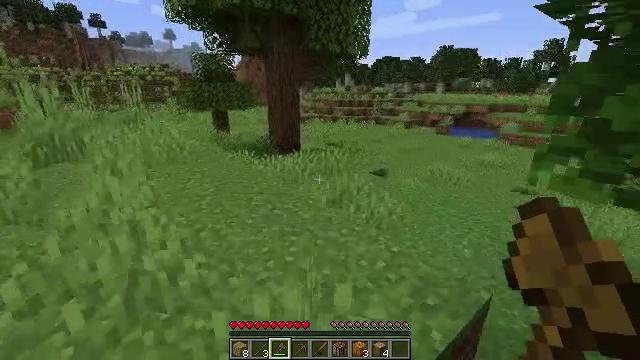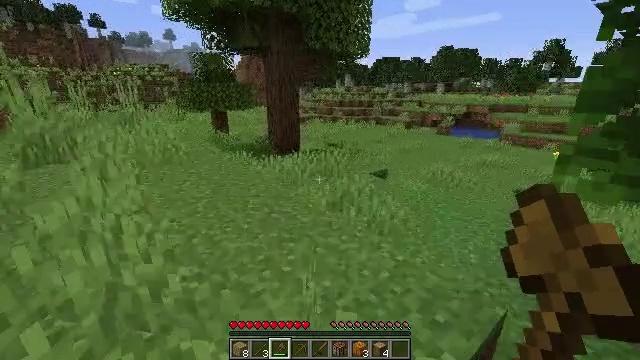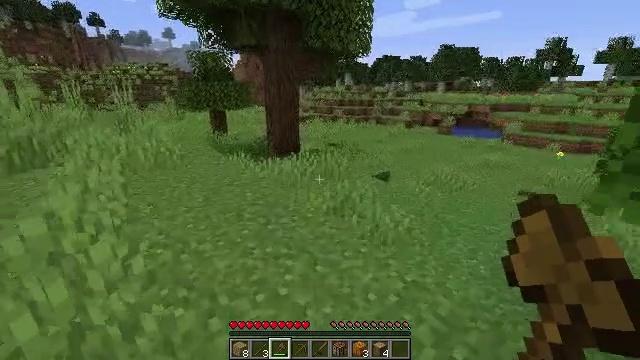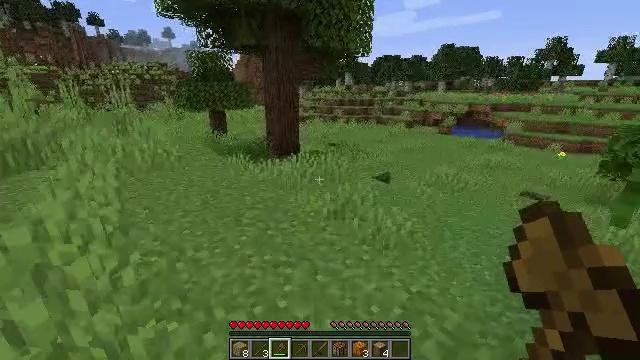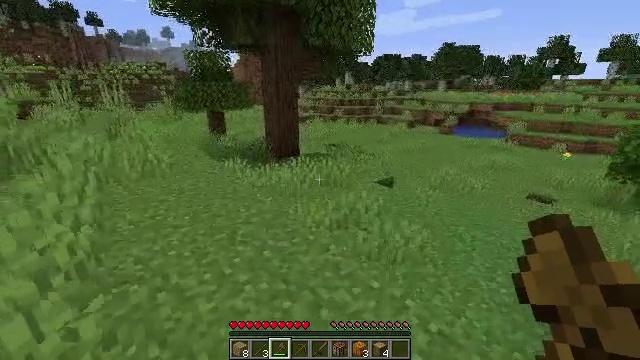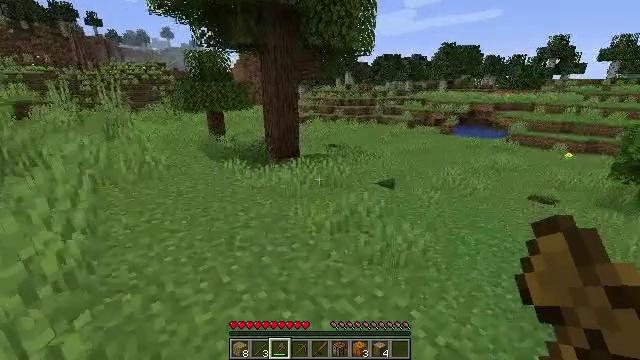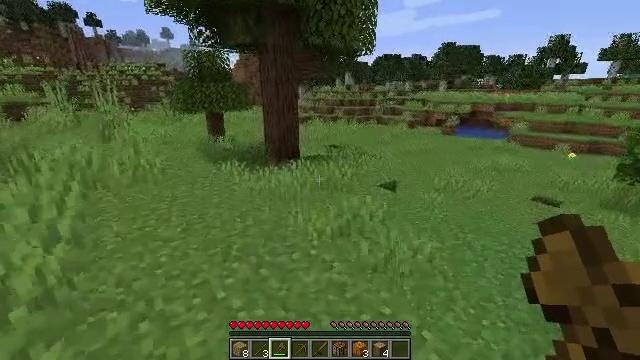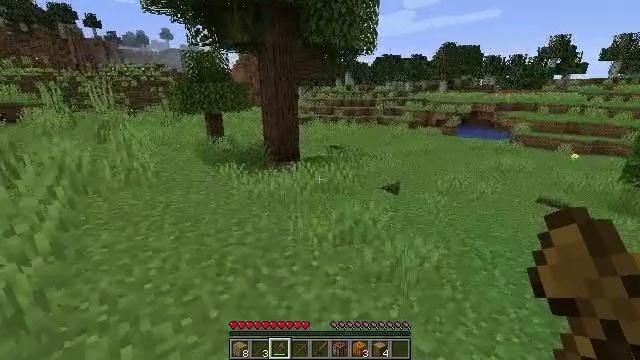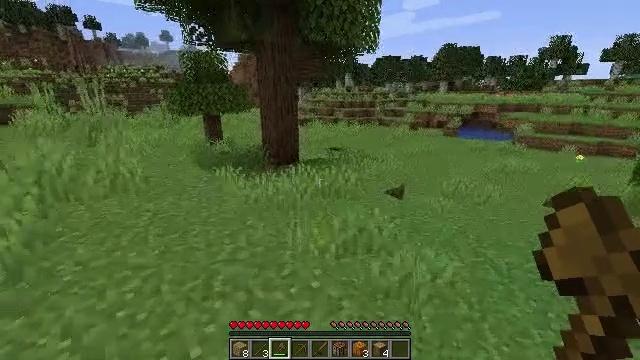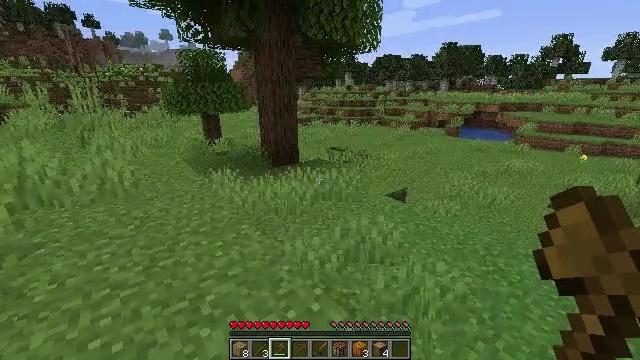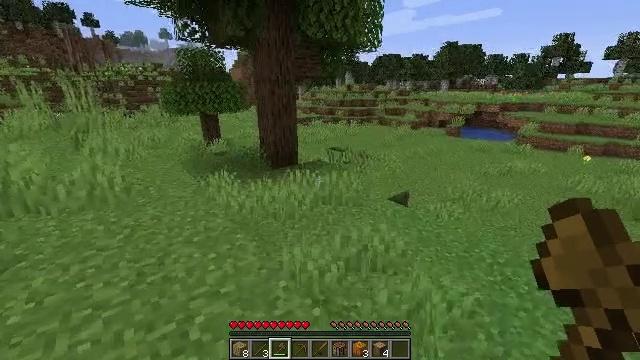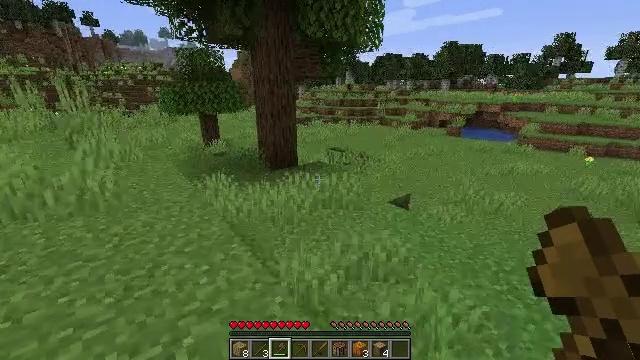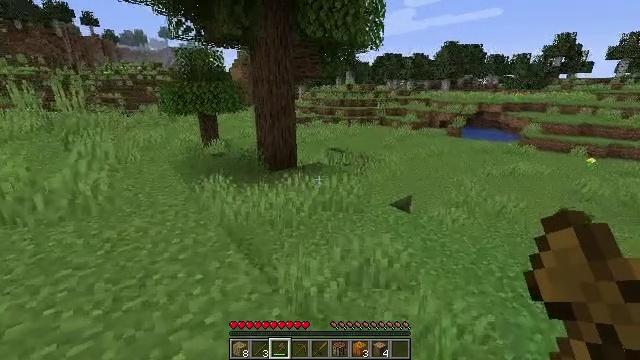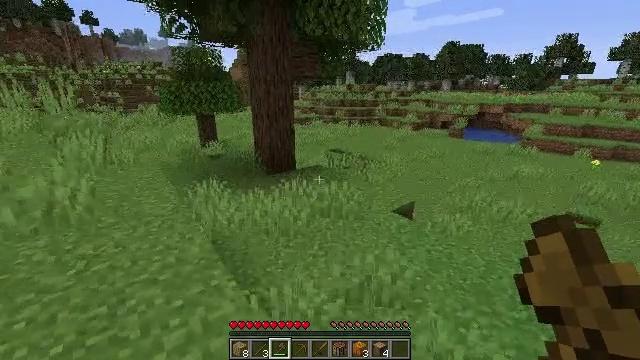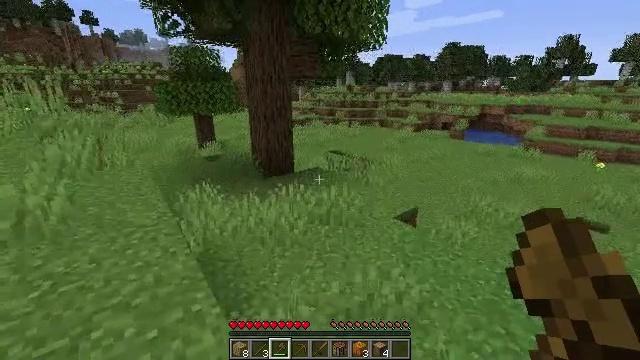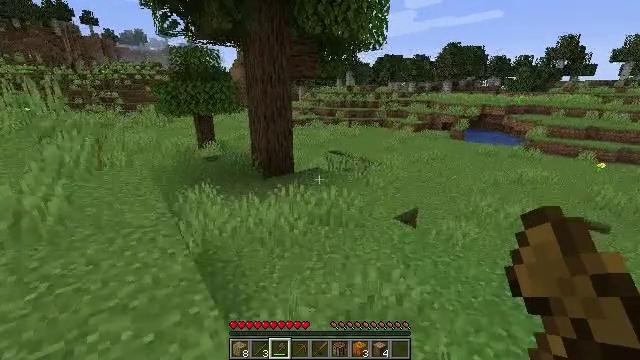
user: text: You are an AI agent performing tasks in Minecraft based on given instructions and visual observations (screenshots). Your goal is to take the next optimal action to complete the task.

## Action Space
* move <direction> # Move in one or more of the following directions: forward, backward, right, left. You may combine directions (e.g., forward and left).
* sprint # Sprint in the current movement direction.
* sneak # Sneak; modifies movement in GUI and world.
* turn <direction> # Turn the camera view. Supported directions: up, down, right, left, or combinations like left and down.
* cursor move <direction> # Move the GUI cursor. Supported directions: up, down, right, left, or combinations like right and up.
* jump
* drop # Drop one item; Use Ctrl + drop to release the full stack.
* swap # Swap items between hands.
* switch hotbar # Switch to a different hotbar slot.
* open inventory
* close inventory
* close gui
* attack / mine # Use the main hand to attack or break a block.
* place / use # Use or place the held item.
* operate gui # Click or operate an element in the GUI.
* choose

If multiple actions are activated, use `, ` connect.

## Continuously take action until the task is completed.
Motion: motion action
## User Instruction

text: Mine the oak log.
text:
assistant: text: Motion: move forward
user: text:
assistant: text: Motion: move forward
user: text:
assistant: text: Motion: move forward
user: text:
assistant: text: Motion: move forward
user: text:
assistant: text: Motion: move forward
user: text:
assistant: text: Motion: move forward
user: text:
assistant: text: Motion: move forward
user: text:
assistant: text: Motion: move forward
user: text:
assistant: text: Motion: move forward
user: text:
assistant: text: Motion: move forward
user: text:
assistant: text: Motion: move forward
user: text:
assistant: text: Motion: move forward
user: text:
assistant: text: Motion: move forward
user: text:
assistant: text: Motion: move forward
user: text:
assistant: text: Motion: move forward
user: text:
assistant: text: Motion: move forward
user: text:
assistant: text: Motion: move forward
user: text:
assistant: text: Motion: move forward
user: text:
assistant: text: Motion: move forward
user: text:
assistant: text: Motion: move forward
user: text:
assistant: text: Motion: move forward
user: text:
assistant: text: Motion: move forward
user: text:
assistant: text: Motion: move forward
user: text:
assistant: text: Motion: move forward
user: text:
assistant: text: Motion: move forward
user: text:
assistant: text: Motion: move forward
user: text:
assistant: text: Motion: move forward
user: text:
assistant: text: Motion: move forward
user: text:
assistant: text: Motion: move forward
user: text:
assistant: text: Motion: move forward, turn left